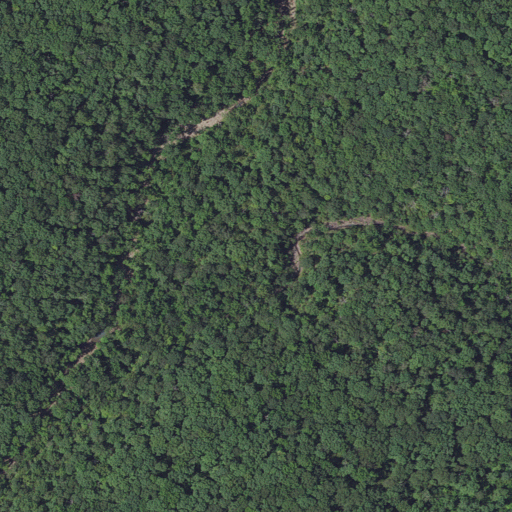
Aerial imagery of valley in Arkansas named Bowles Gap Hollow containing only deciduous forest